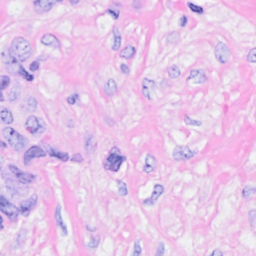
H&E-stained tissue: Breast